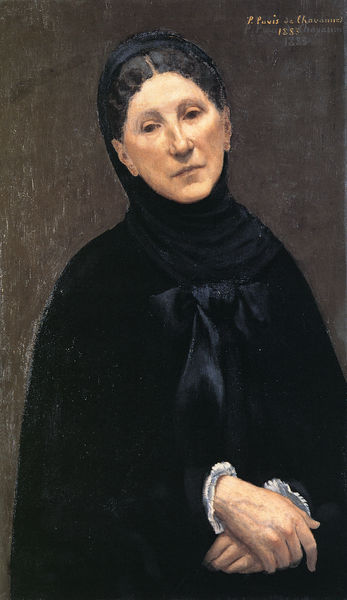
Titel: Madame Marie Cantacuzène
Künstler: Pierre Puvis de Chavannes
Standort: Lyon
Institution: Musée des Beaux-Arts
Schlagwörter: dunkel, gemälde, hand, haut, kopf, schatten, umhang, weiß, sitzen, braun, elegant, finger, frankreich, frau, grau, haar, hintergrund, kleid, licht, mund, nase, ohr, profil, raum, schwarz, zimmer, blick, dame, schal, schleier, tuch, haube, rock, schleife, alt, hemd, wand, alte, augen, band, blass, gesicht, halten, inkarnat, kragen, samt, spitze, tod, tot, trauer, ärmel, bild, bildnis, blicken, hände, portrait, porträt, schauen, signatur, auge, figur, gewand, haare, kutte, mantel, stoff, mutter, spitzen, en face, england, frontal, lippen, locke, locken, ohren, rosa, scheitel, schräg, schulter, schultern, seide, traurig, oval, schrift, wellen, düster, backen, leere, blue, hands, oil, white, black, dark, dress, empty, expressionism, face, female, gefaltet, gold, hair, lace, lady, nose, old, painting, robe, witwe, woman, yellow, kopftuch, ernst, schmal, glanz, melancholisch, madam, oil painting, glänzen, glänzend, brown, nachdenklich, rüschen, stola, masche, geneigt, umriss, satin, schimmer, hall, nonne, stof, manschetten, beten, gebet, krause, tracht, abwesend, beerdigung, gefaltete hände, portät, sad, gestorben, andacht, ear, folded, bleich, death, eyes, ribbon, light, oma, texture, purple, chin, mother, mouth, scarf, gucken, cross, haartracht, gewellt, tel, würde, kapuze, person, human, cape, cheeks, cloak, clothes, verschrenkt, art, signature, protrait, dull, ears, shiny, kape, trist, fingers, mourning, lips, pale, part, louis, rüschenhemd, mouse, strang, betrübt, forehead, herb, vorn, bow, sleeves, black dress, serious, date, lonely, folded hands, sadness, hood, cuffs, de chavannes, pavis, fünger, schöeife, tist, zeigenfinger, wavy, no, puis, brows, nun, signiture, shroud, cowl, tilted, stoic, fac, solemn, matte, wiwe, p. powes da chavame, p., p. povis da chavanne, loneky, 1883